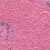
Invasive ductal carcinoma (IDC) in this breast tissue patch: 0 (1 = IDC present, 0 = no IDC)